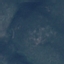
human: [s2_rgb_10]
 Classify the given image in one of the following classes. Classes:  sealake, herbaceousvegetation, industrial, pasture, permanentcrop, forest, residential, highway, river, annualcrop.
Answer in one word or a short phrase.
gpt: HerbaceousVegetation